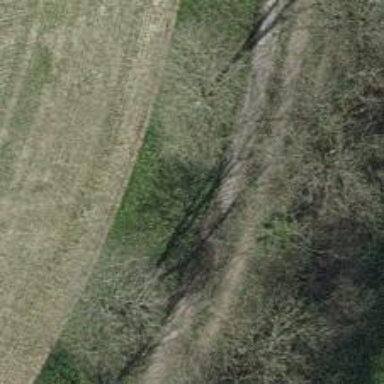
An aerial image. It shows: Row of trees in natural setting.